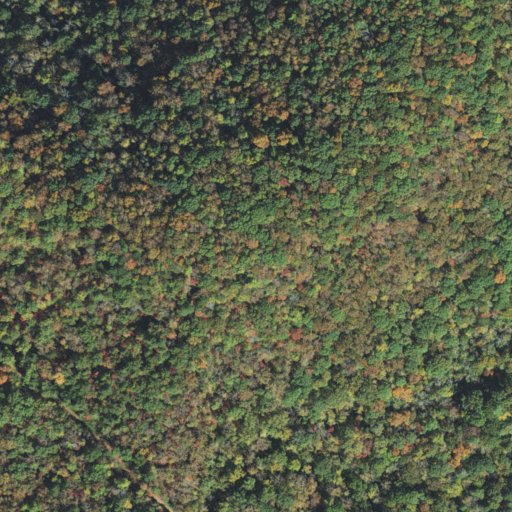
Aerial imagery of mountain in North Carolina named Wooten Mountain containing deciduous forest and mixed forest